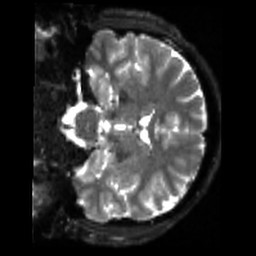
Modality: sbref
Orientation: coronal
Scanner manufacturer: siemens
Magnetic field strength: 3 T
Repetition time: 4 s
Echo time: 0.0594 s